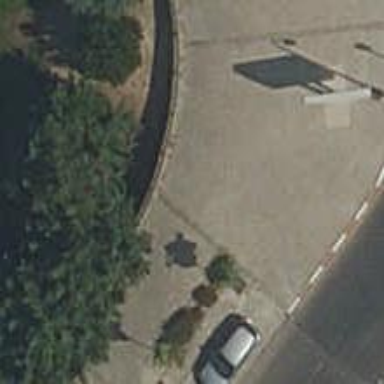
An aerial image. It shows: Sidewalk.